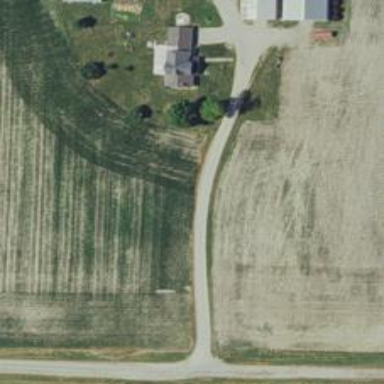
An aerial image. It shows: Driveway leading to service road.